Interaction volume radius: 5 \u00c5
Interaction volume height: 10 \u00c5
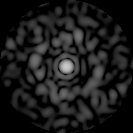
Disorder parameter: 0.8559